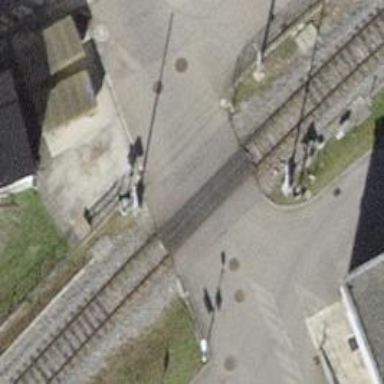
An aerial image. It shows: Full barrier level crossing along the railway.